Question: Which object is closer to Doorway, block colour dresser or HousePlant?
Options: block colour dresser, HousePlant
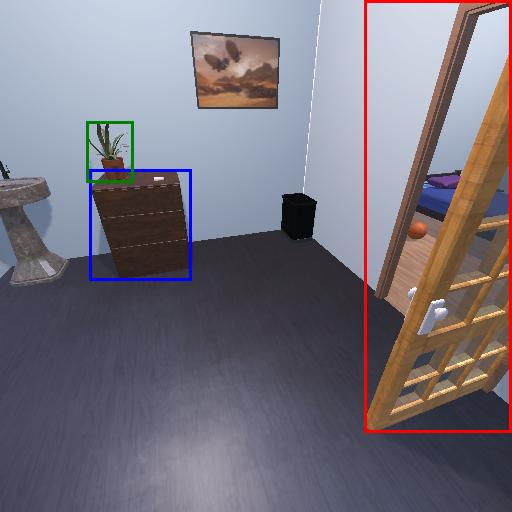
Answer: block colour dresser